Interaction volume radius: 10 \u00c5
Interaction volume height: 45 \u00c5
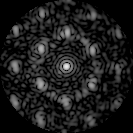
Disorder parameter: 0.4761